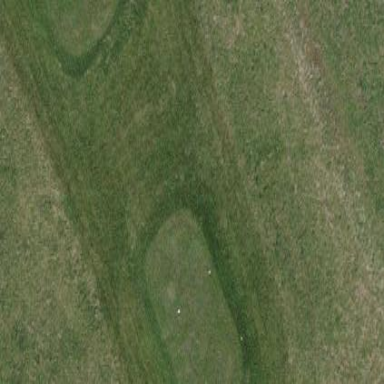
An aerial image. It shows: Golf tee on grassy land.